Interaction volume radius: 5 \u00c5
Interaction volume height: 30 \u00c5
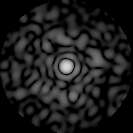
Disorder parameter: 0.8271